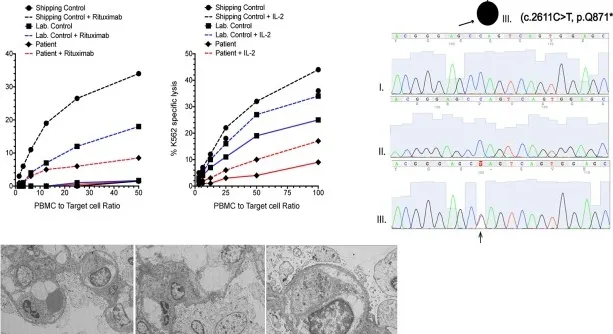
Patient clinical presentation. (C) NK cell cytotoxic function measured by 51Cr release assay. Left graph shows antibody dependent cellular cytotoxicity (ADCC) measured against Raji B cell targets in in the presence (dashed line) and absence (solid line) of rituximab. Right shows natural cytotoxicity against K562 targets in the presence (dashed line) and absence (solid line) of IL-2 stimulation. Due to sample availability and transport limitations this demonstrates a single assay performed in triplicate.
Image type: pathology (immunostaining)